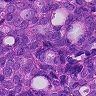
Metastatic tissue present: yes